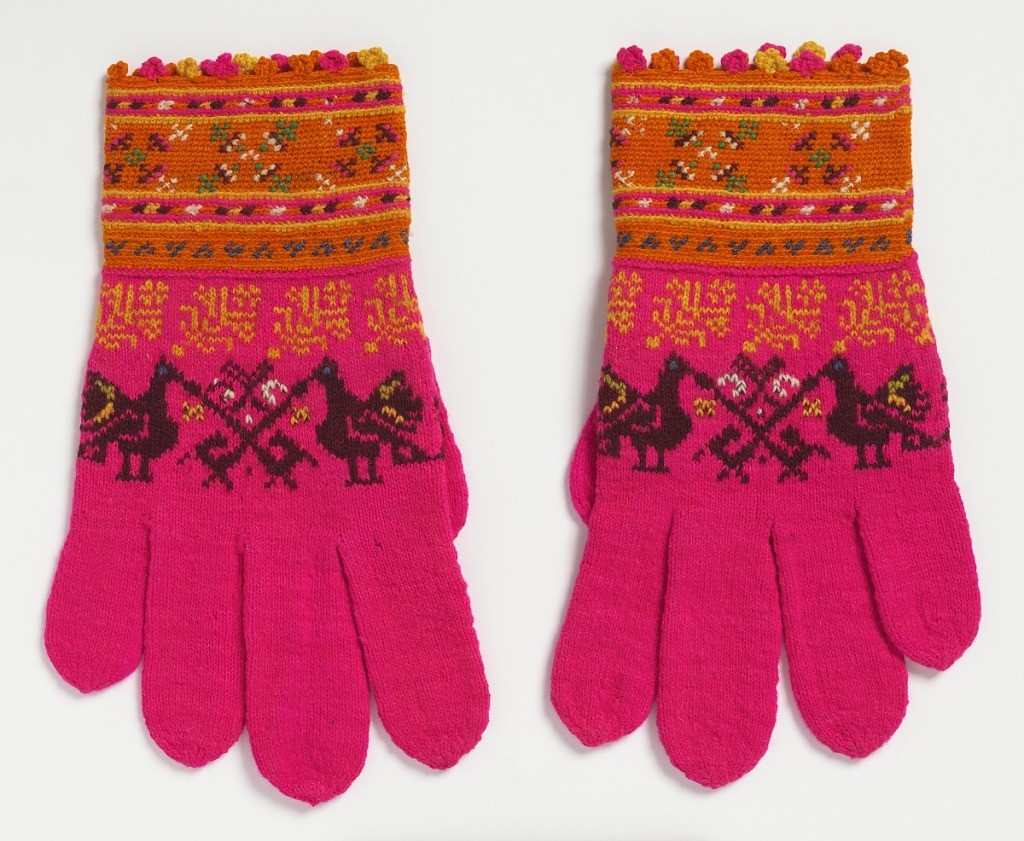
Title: Gloves
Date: ca. 1875
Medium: wool Technique: knitted
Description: Bright pink gloves in firm stockinette stitch with band of confronted birds and plants around palm in dark brown with touches of blue, white, yellow, and green. Smaller stylized flower band in gold, above. Straight wrist-cuffs crocheted in orange in various geometrical bands with embroidered accents in bright colors.